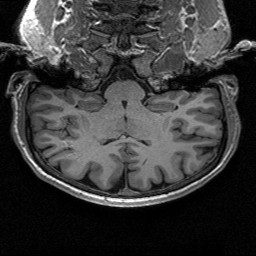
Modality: T1w
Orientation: sagittal
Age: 24
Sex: male
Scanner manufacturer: siemens
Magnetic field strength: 3 T
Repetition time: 2.53 s
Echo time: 0.00267 s